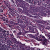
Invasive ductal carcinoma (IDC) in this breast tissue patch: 1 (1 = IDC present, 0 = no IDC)